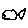
Label: fish